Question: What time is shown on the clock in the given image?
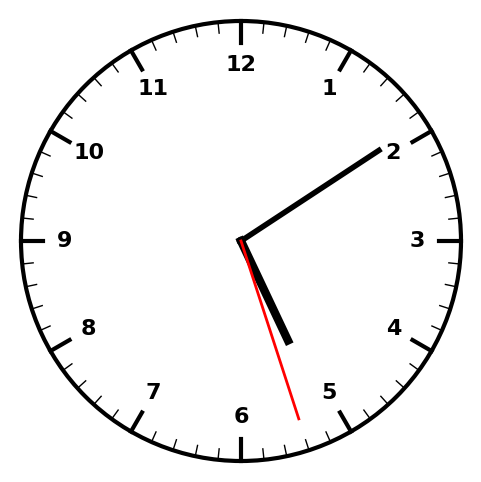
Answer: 05:09:27